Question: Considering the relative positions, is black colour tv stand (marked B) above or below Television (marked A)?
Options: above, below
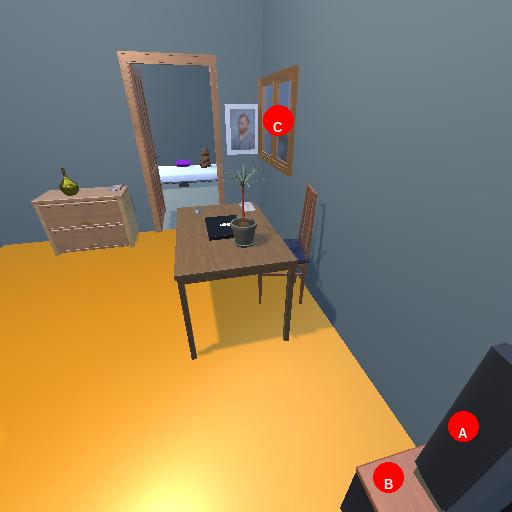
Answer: above